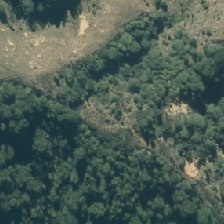
Land cover: low_producing_grassland